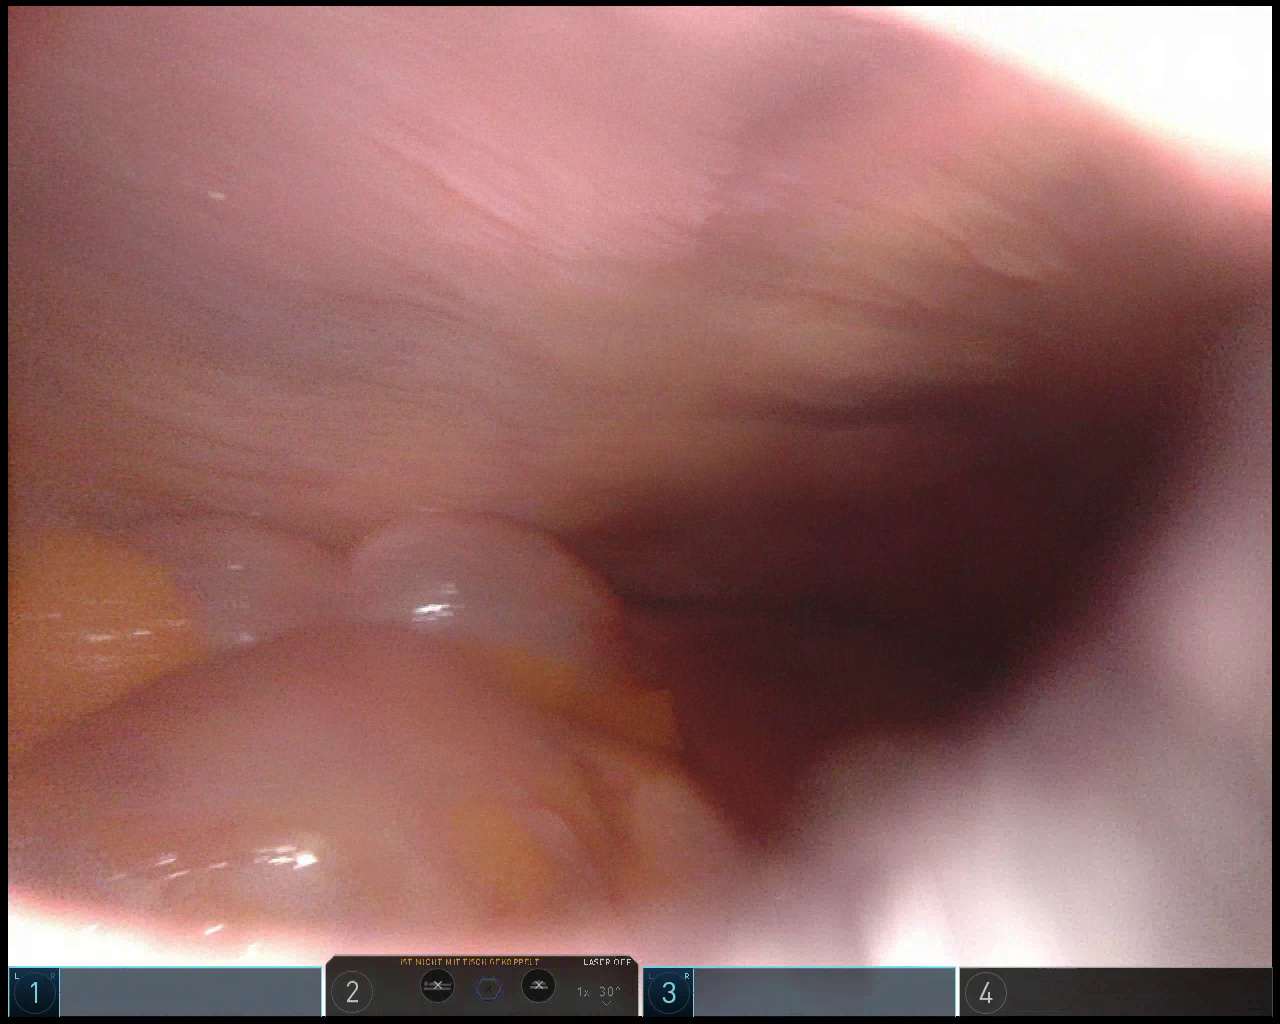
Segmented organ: liver
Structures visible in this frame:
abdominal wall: yes
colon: yes
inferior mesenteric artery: no
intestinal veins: no
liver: yes
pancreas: no
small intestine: no
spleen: no
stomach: no
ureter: no
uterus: no
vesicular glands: no